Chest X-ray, PA view. Patient: 51 years old, sex M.
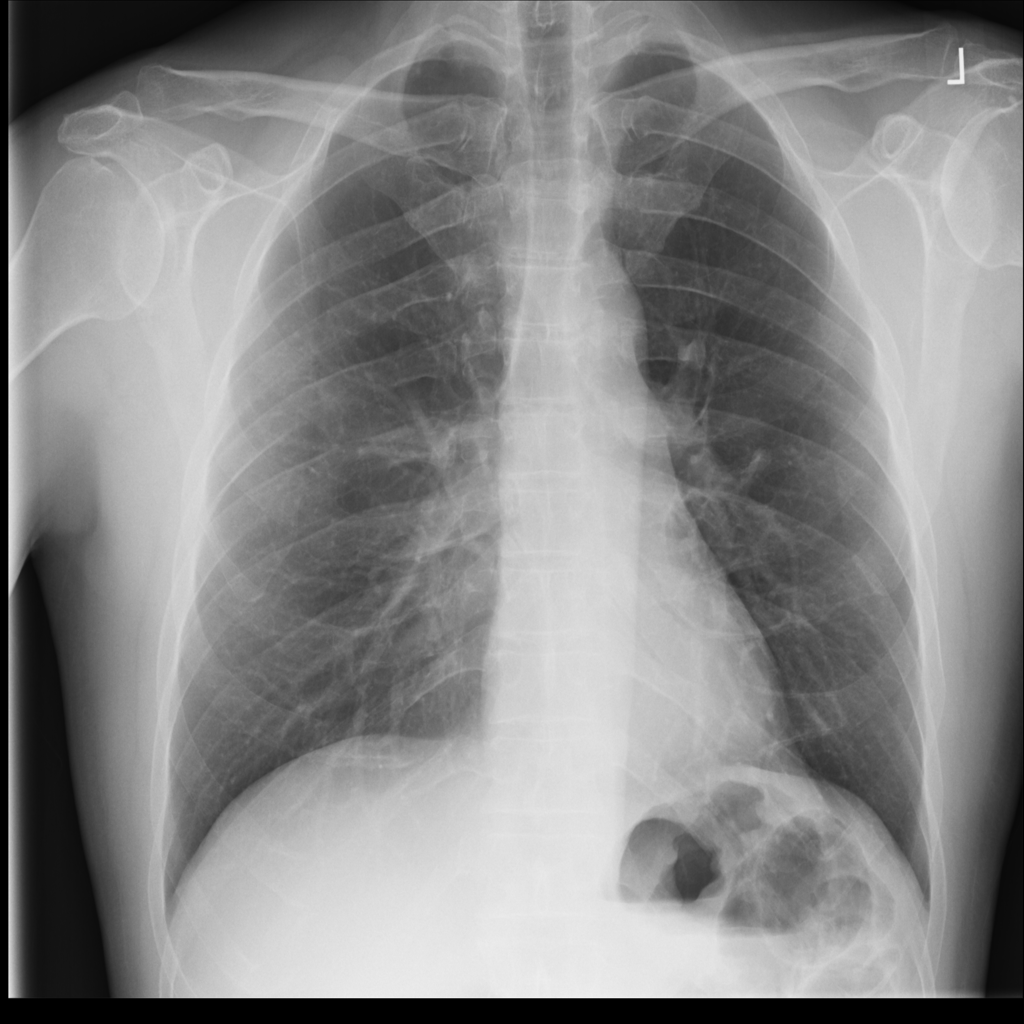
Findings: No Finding